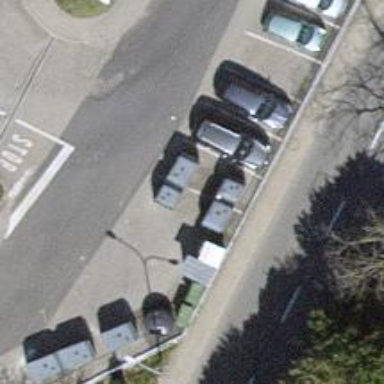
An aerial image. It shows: Recycling container for green waste at the recycling facility.